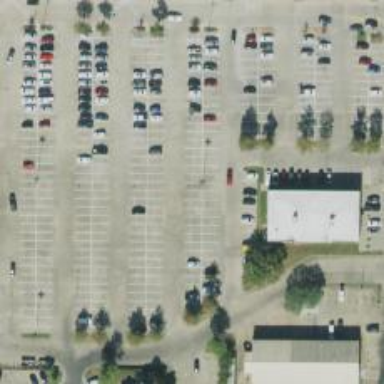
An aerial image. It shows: Parking space.